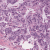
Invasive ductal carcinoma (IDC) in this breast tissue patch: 1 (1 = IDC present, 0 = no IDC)